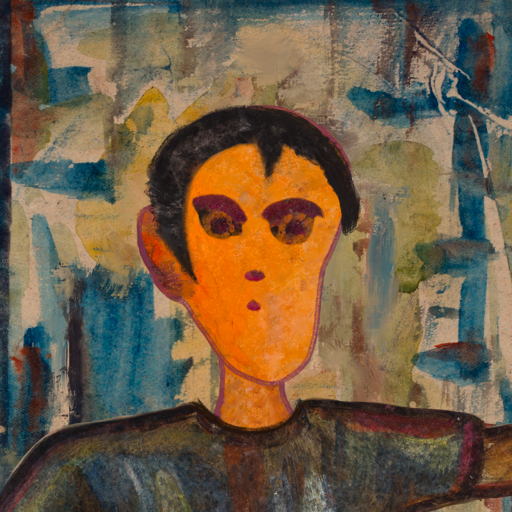
Background: Orphan, Head And Neck Front: Hypocrite, Face Front: Doll, Bust: Mosgoul, Hair Front: Roy_Bahadur, Head Accessory: Blank, Second Necklace: Blank, Necklace: Blank, Baby: Blank